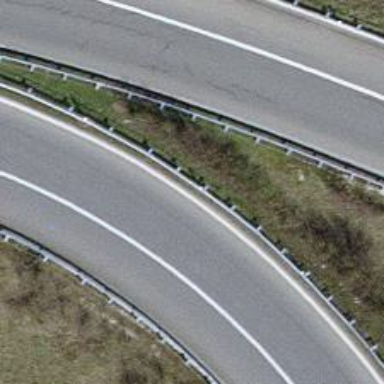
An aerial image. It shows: Asphalt motorway link.